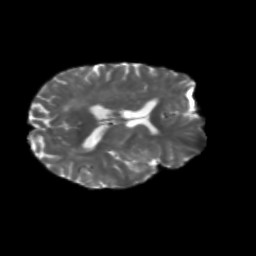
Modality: T2w
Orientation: axial
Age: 71
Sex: female
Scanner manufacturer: siemens
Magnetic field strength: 3 T
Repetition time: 5.25 s
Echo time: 0.08 s